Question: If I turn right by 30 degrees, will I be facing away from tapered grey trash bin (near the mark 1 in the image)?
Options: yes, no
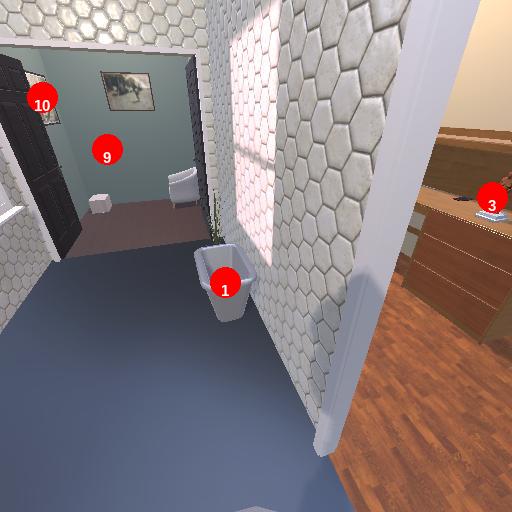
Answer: yes